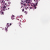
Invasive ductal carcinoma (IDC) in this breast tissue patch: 0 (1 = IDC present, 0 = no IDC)